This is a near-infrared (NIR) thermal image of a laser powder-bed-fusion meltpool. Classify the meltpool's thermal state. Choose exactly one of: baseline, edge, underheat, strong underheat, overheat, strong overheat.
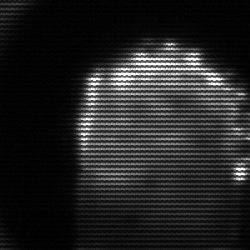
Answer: baseline